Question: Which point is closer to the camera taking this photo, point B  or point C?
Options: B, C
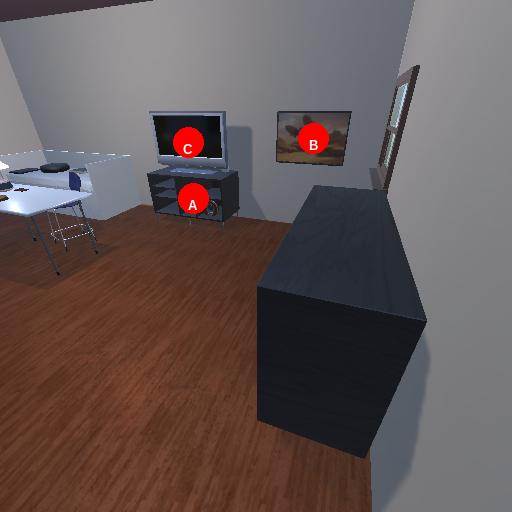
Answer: B